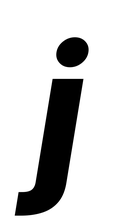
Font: Inter-Italic_ExtraBold_Italic